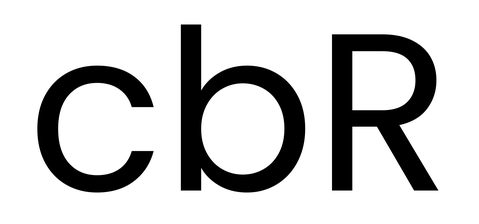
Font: Poppins-Regular